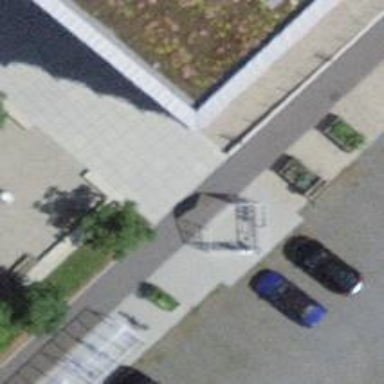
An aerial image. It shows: Bicycle parking facility.